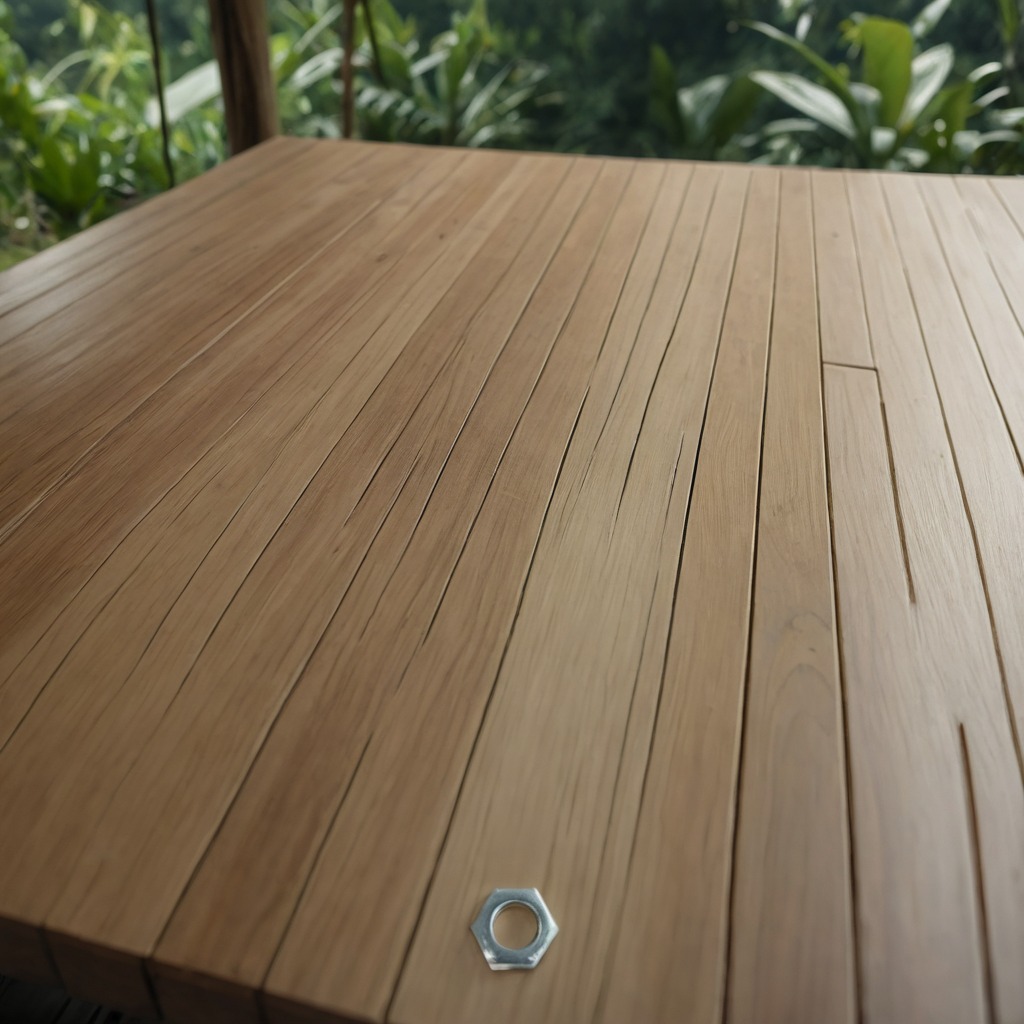
A metal nut lies on a wooden table inside a jungle field workshop tent humid ambient light worn but